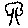
Label: tree